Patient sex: F
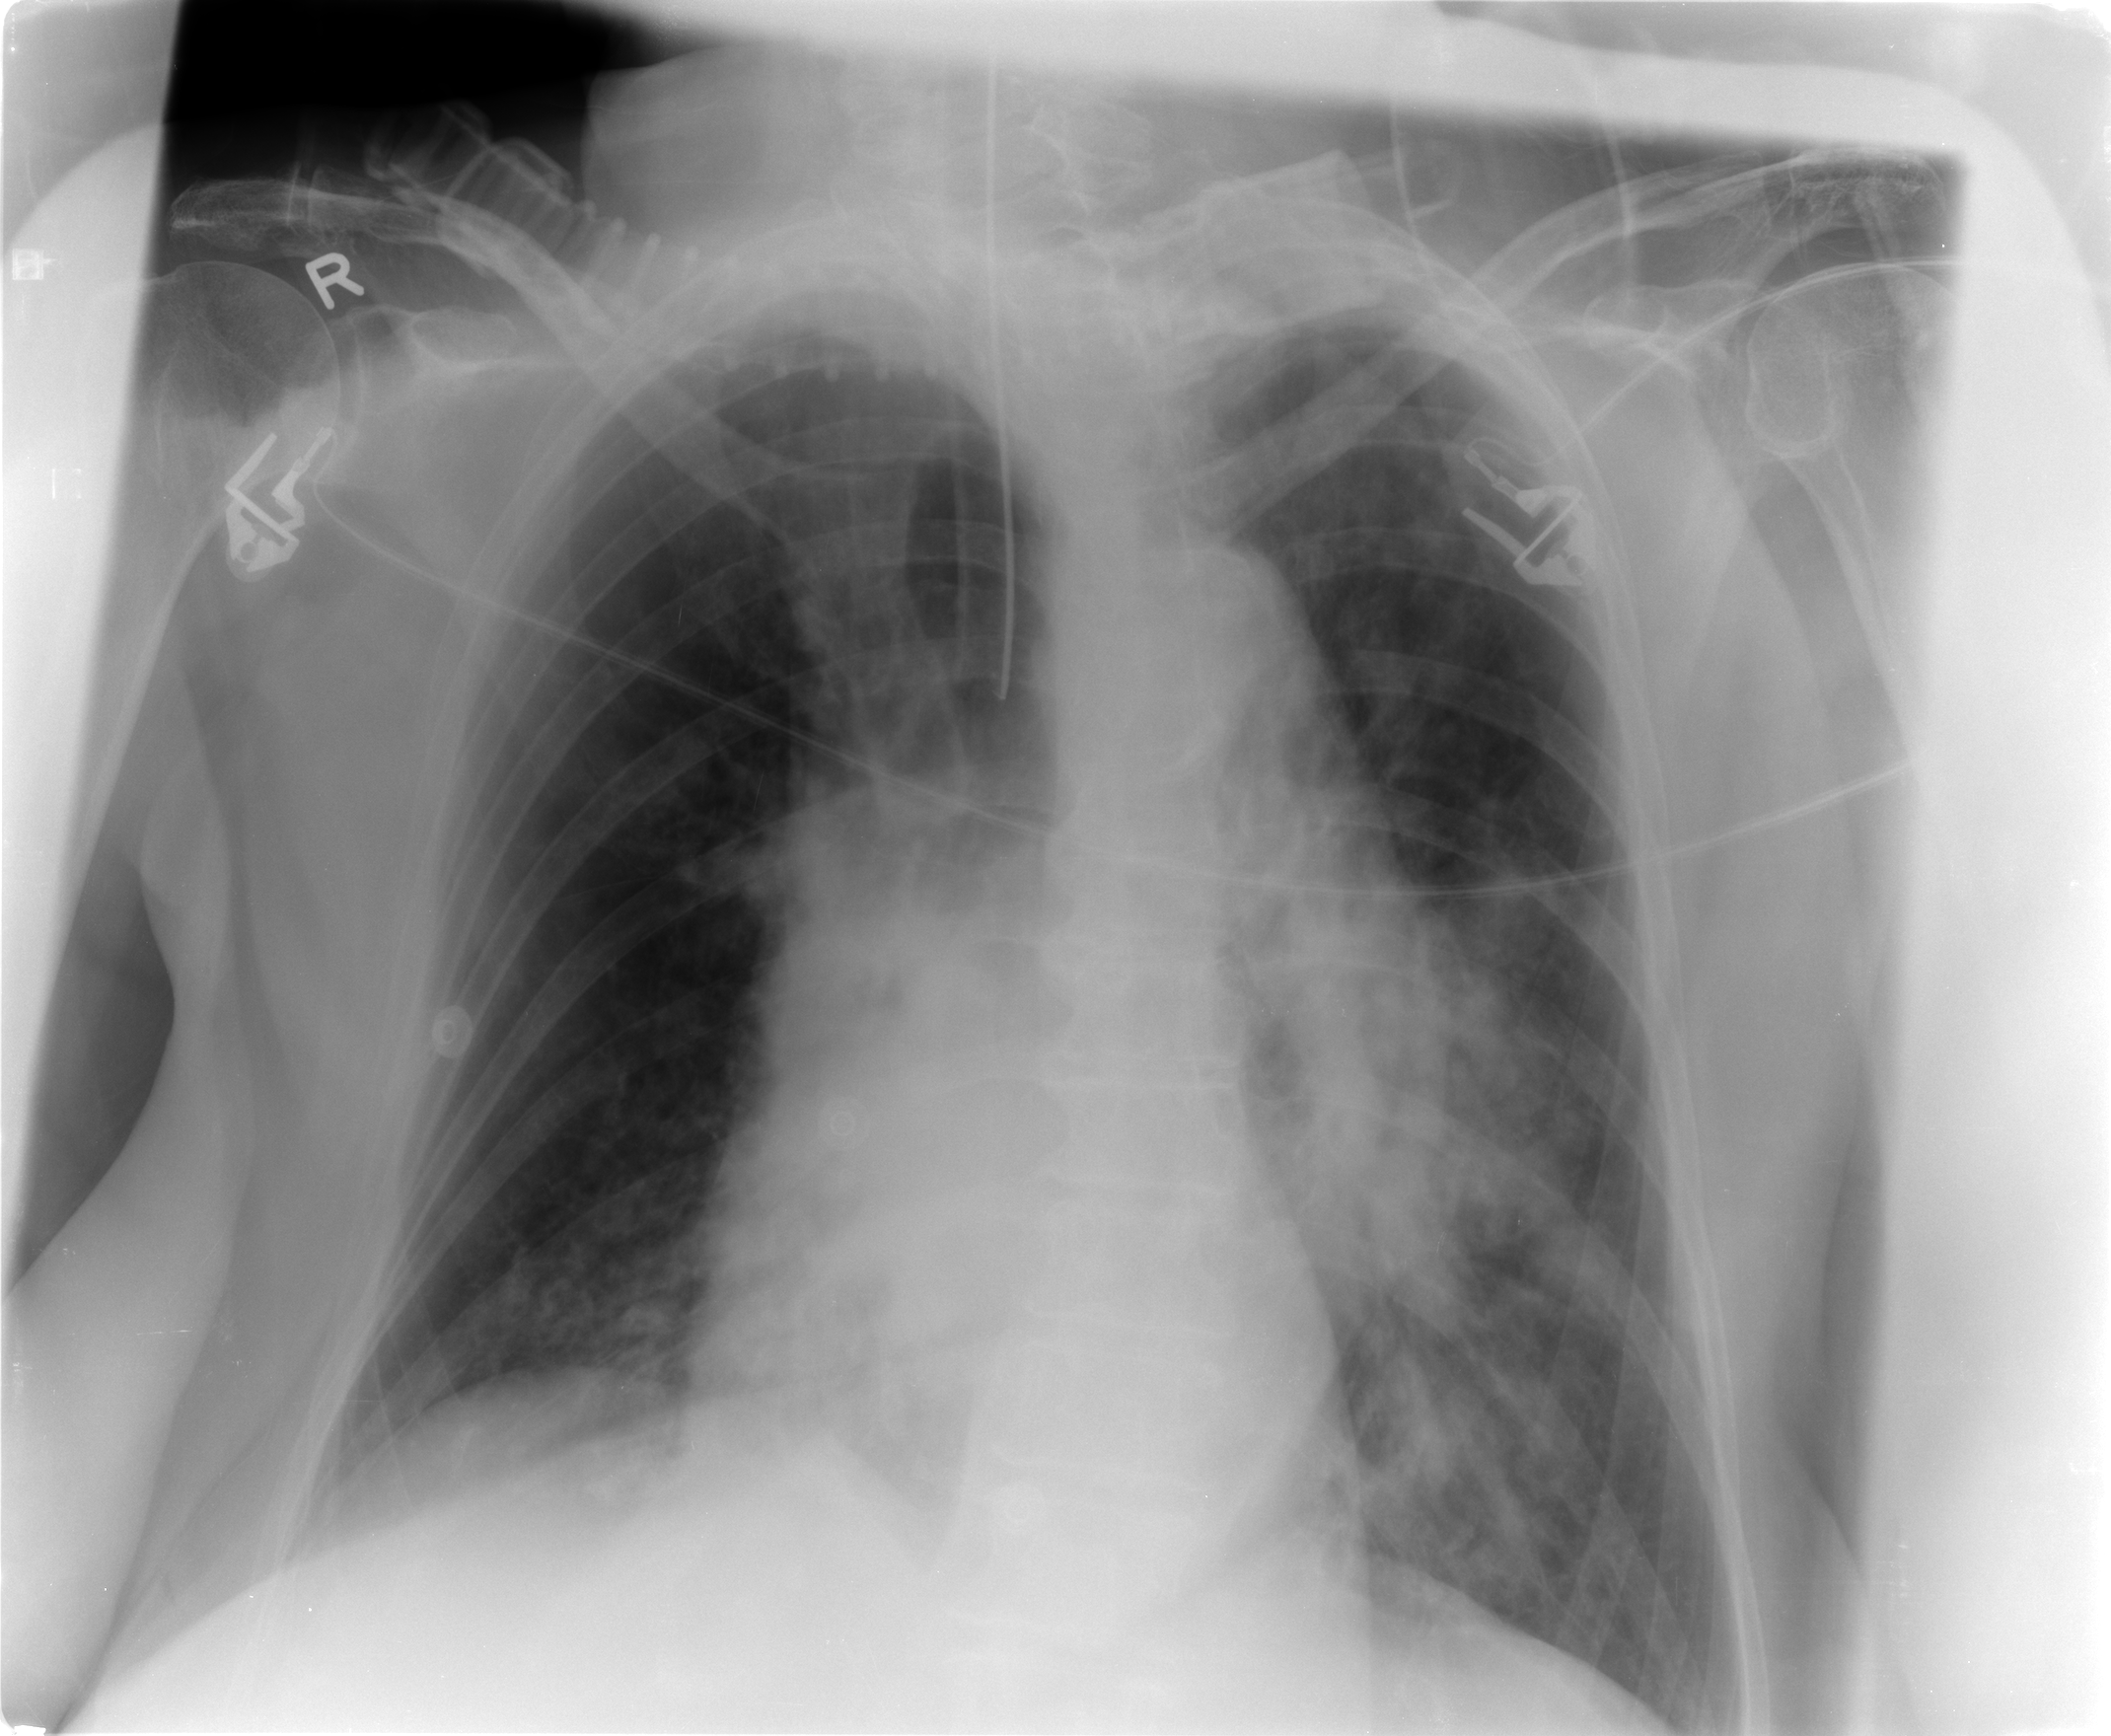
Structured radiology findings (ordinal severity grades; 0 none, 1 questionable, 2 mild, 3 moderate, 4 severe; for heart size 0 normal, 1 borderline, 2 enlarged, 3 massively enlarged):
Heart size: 0
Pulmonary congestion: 0
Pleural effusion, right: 0
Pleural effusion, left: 0
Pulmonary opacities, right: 0
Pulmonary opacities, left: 3
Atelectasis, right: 0
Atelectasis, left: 0